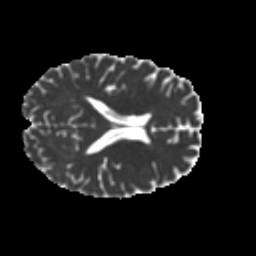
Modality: MD
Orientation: axial
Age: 37
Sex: male
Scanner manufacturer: ge
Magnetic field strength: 3 T
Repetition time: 7.8 s
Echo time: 0.0614 s